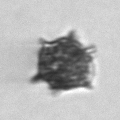
Label: Dictyocha